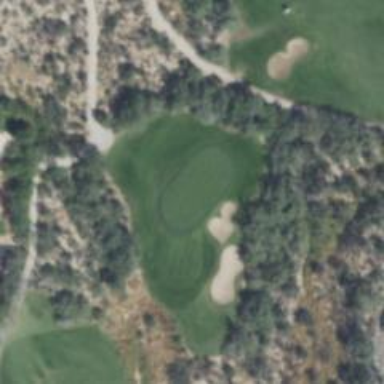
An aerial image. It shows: Golf hole.